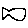
Label: fish